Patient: sex F, age 67
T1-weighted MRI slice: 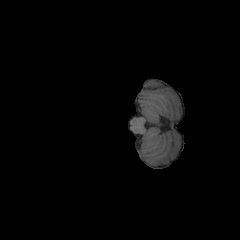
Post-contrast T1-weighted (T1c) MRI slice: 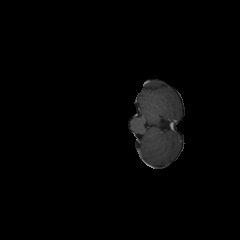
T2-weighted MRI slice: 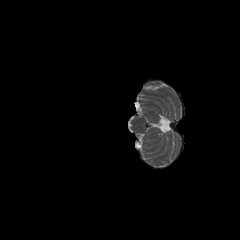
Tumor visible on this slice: no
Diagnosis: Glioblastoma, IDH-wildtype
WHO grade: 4